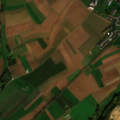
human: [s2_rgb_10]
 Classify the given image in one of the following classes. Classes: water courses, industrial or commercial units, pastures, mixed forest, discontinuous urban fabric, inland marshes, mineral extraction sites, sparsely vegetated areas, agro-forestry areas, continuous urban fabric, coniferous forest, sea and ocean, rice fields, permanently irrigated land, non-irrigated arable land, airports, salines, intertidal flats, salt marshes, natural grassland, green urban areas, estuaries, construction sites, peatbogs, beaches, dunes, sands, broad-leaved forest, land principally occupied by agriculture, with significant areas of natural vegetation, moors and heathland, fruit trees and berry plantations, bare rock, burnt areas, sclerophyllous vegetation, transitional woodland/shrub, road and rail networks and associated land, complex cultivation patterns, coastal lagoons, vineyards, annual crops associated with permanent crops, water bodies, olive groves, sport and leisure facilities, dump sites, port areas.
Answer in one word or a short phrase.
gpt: discontinuous urban fabric, mineral extraction sites, non-irrigated arable land, pastures